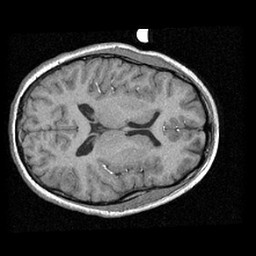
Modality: T1w
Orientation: axial
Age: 18
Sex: female